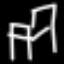
Label: chair